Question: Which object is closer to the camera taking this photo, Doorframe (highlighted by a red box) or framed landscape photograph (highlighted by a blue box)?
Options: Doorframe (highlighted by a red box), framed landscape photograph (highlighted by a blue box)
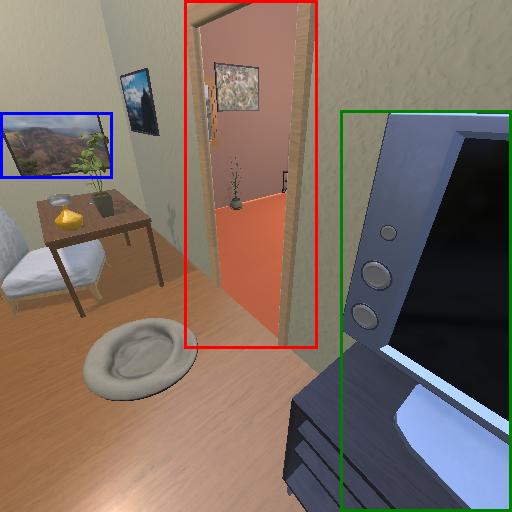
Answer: Doorframe (highlighted by a red box)